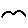
Label: bird